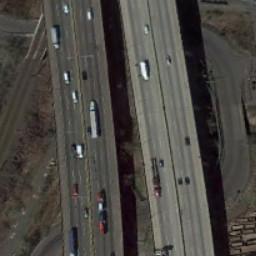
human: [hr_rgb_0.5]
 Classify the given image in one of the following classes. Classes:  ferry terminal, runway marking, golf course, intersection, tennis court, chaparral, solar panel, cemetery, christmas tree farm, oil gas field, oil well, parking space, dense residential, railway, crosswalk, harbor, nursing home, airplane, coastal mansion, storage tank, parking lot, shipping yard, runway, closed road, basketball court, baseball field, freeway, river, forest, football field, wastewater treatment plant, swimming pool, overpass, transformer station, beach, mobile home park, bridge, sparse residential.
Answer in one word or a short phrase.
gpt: overpass